Question: Any one who know the answer please give me the suggestion to do this. I am using mozilla firefox browser, When i hover the image i get the url path of where it is located(left bottom of the mozilla)
Here is the screenshot:

Is it possible to hide the href path.
Any suggestion would be great.
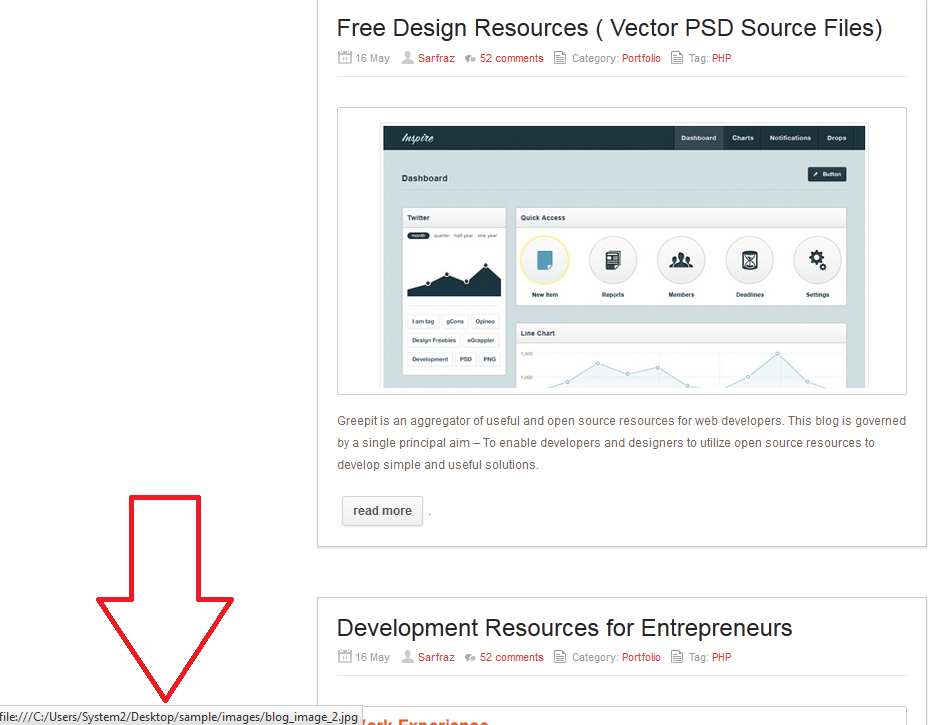
Answer: Assuming that the status bar shows the href destination, you can remove the 'href' attributes onload and call window.location onclick instead: (jQuery):
'''
$(function() {
$('a[href]').each(function() {
var href = this.href;
$(this).removeAttr('href').css('cursor','pointer').click(function() {
window.location = href;
});
});
});
'''
Note that I added 'cursor:pointer' to make it behave like a link even without the 'href' attribute. The very same technique is often used on mobile web sites to prevent mobile safari to drop down it's address bar when navigating through ajax.
Another more clumsy way would be to add a placeholder div on top of the anchor that grabs the anchor's href and navigates using window.location onclick.
Either way, a quick look in the source or in a console would reveal the destination anyway.